Interaction volume radius: 10 \u00c5
Interaction volume height: 40 \u00c5
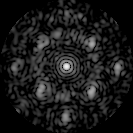
Disorder parameter: 0.5005